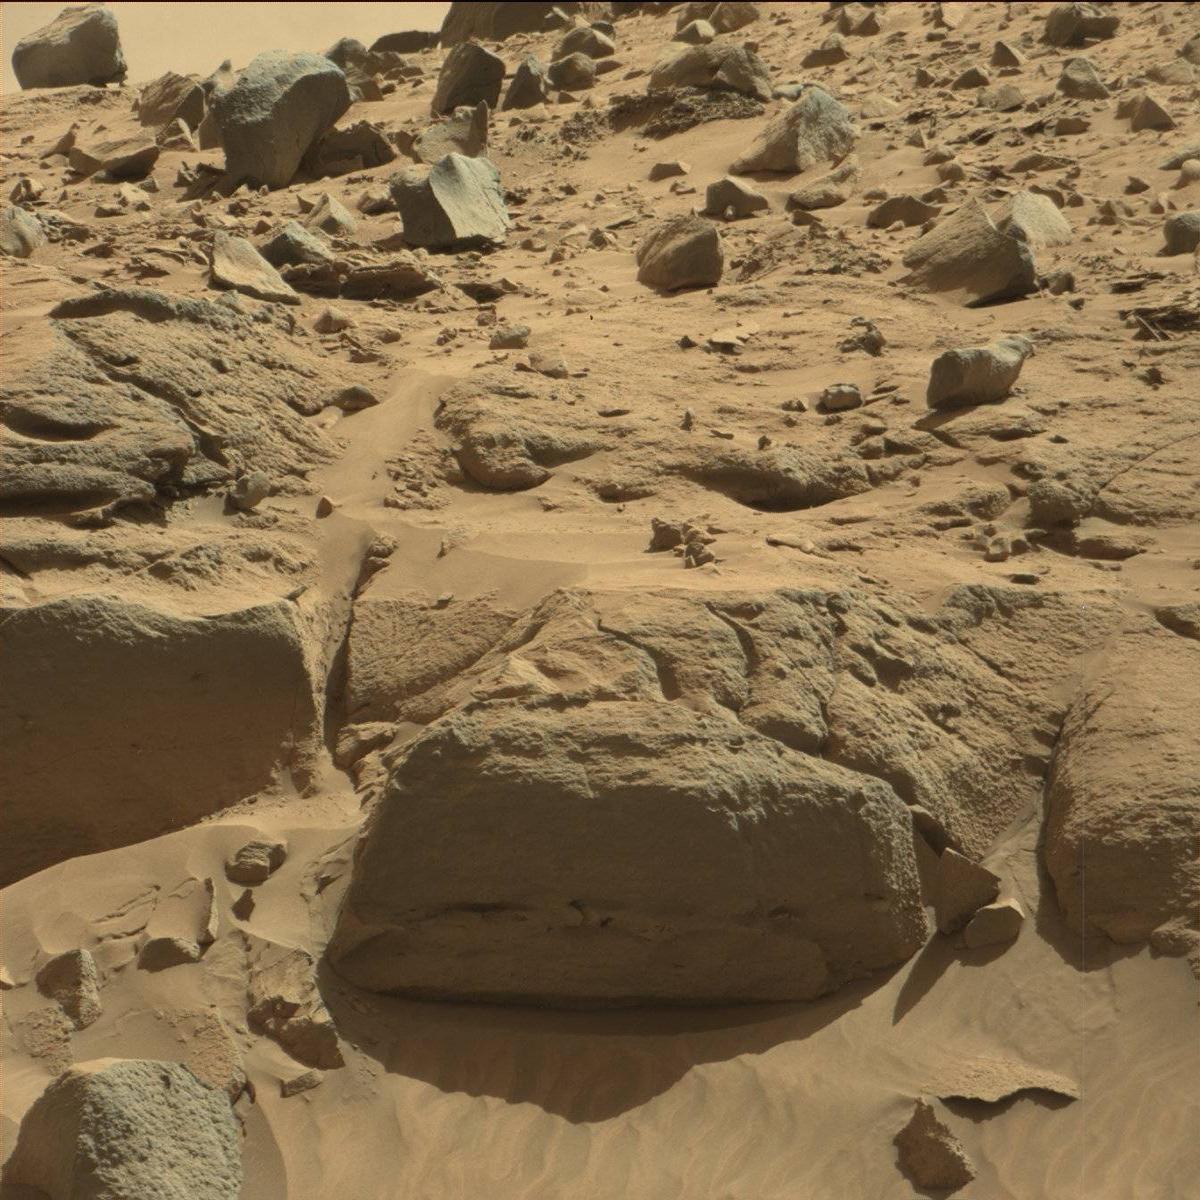
Terrain classes present: Bedrock, Rock, Sand / Soil, Sky